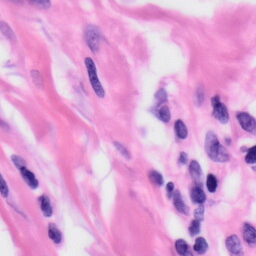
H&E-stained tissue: Skin